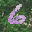
Label: 6